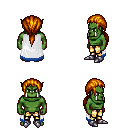
a pixel art fantasy rpg character, male body template, orc, green skin, white trimmed cape, gold greaves, dark blonde ponytail hairstyle, metal boots, four views (front, back, left, right), 2x2 character sprite sheet, small pixel art, hard edges, no anti-aliasing